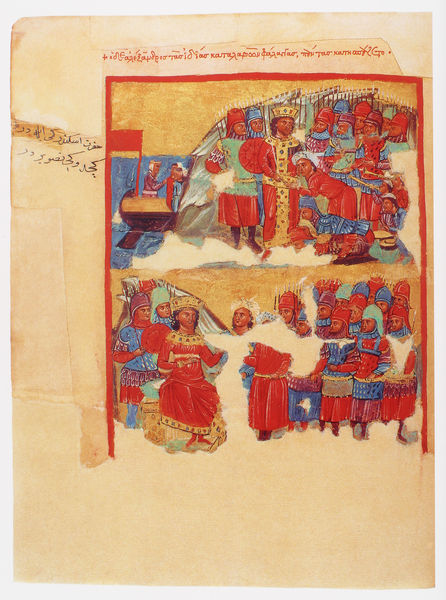
Titel: Der griechische Alexanderroman
Institution: Venedig, Hellenic Institute Codex Gr. 5
Schlagwörter: blau, meer, wasser, fluss, menschen, türkis, rot, gold, krone, boot, schrift, bischof, kaiser, könig, schriftzeichen, buch, links, seite, löcher, diskussion, indien, handschrift, anmerkungen, anmerkung, restauration, indisch, könik, alexanderroman, anmerkunge